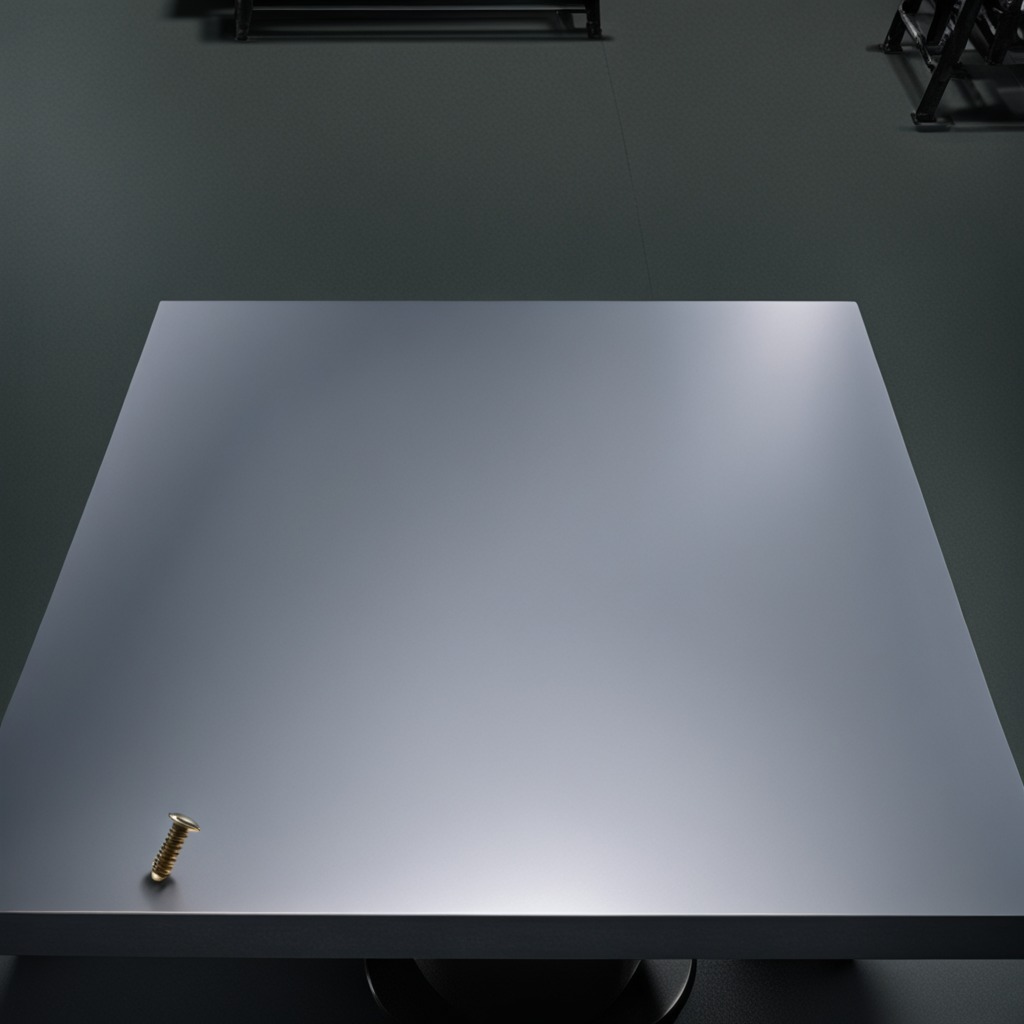
A metal screw is lying on the tabletop.